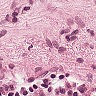
Metastatic tissue present: no